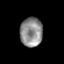
Tissue: prostate
Cell type: T cells
Senescence score: 0.3378
Nuclear area (px): 640
Mean DAPI intensity: 141.011